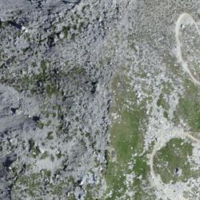
EUNIS habitat code: 31
Species observed at this site:
Neotinea ustulata